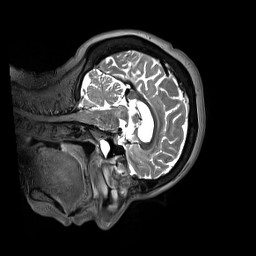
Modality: T2w
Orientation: sagittal
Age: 64
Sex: female
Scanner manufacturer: siemens
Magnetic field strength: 3 T
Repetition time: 3.2 s
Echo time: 0.412 s